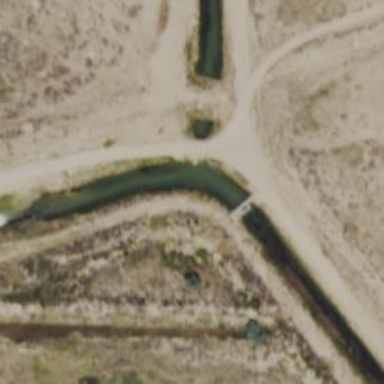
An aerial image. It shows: Canal.